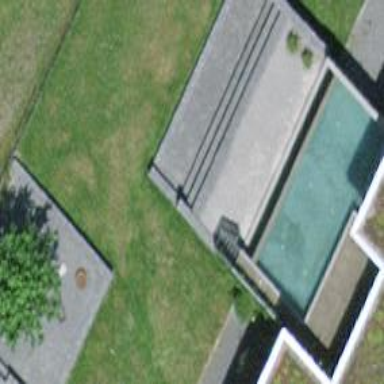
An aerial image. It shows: Swimming pool located in leisure land.